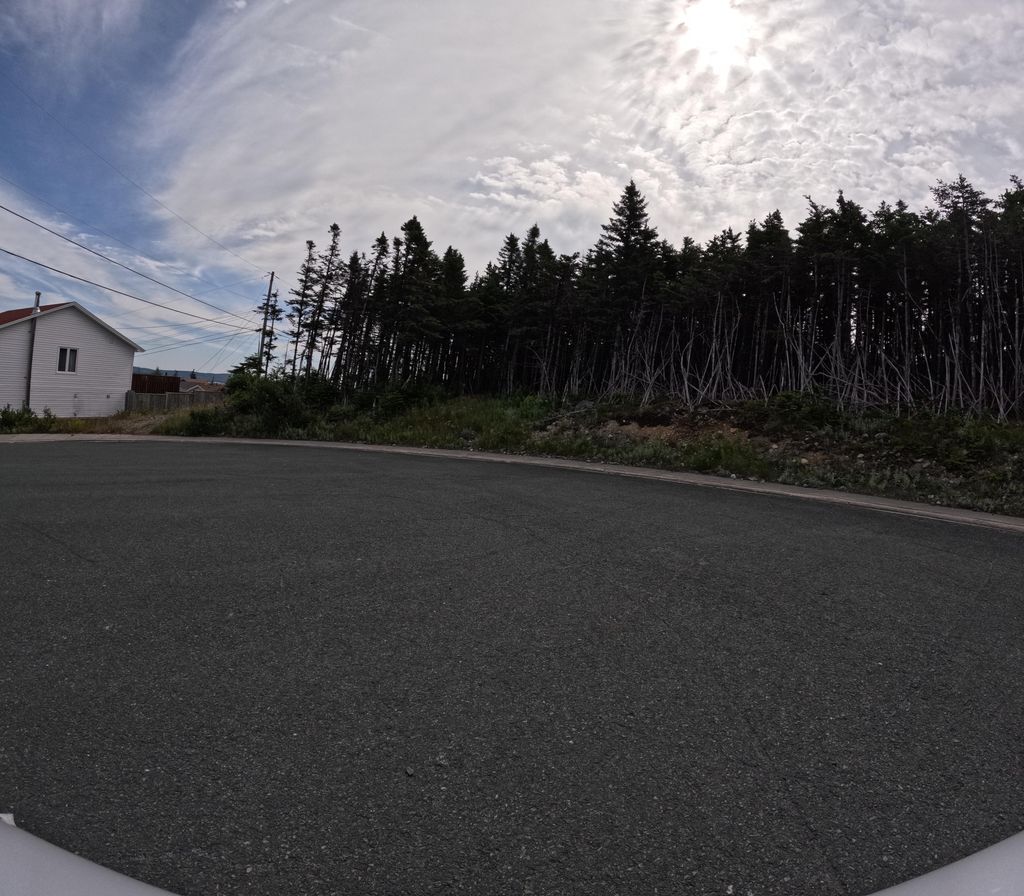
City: st_johns